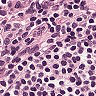
Metastatic tissue present: no